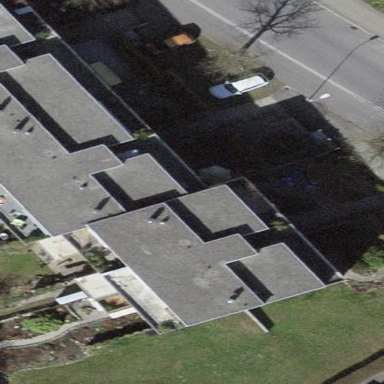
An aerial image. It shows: Residential building.